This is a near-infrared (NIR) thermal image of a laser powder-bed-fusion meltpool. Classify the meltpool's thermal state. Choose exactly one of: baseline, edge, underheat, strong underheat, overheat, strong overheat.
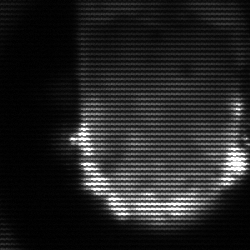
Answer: baseline